Field crop: maize
Growth stage: 2
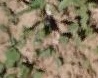
Species: convolvulus